Aerial crown-view tile of a tropical tree (Barro Colorado Island, Panama), acquired 20250512:
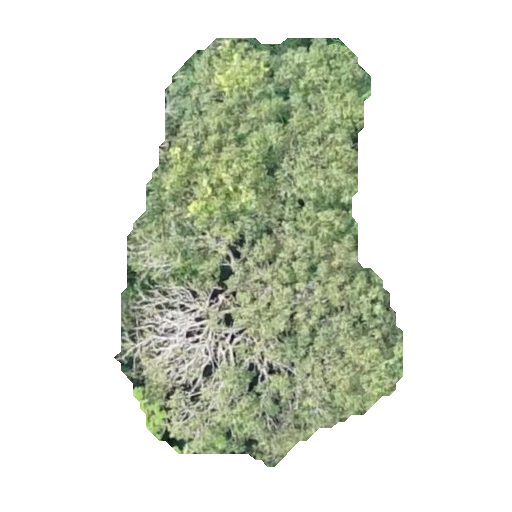
Species: Tachigali panamensis
GBIF accepted scientific name: Tachigali panamensis
Crown area: 132.037 m²